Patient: sex M, age 72
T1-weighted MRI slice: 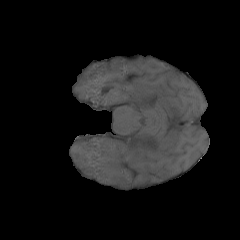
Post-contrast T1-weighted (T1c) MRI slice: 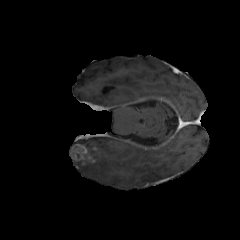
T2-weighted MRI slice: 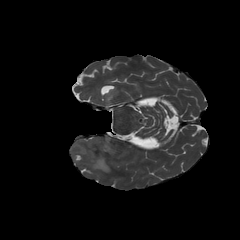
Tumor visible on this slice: yes
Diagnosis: Glioblastoma, IDH-wildtype
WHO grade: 4